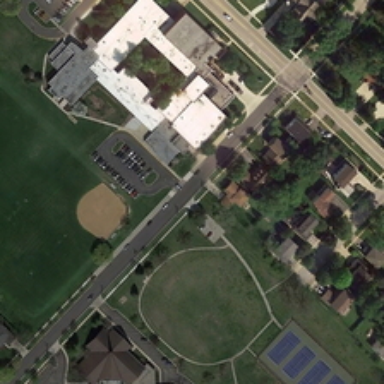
The straight is between two baseball fields forming into a rectangle and a grassland next to four tennis fields .